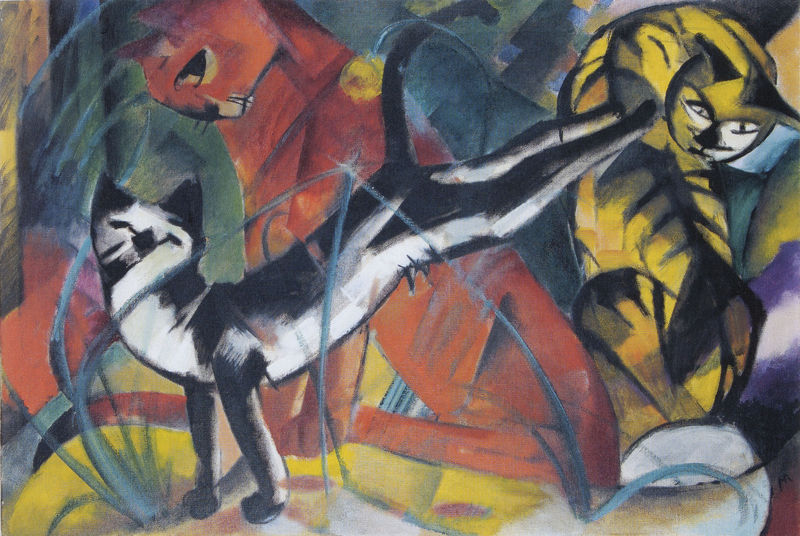
Titel: Drei Katzen
Künstler: Franz Marc
Standort: Düsseldorf
Institution: Kunstsammlung Nordrhein-Westfalen
Schlagwörter: blau, kopf, schatten, vogel, weiß, gelb, grün, kubismus, landschaft, sitzen, bewegung, blume, blumen, braun, bunt, grau, hell, kreide, licht, orange, rücken, schwarz, blick, gras, rot, tier, tiere, wiese, expressionismus, flächig, schnurrbart, augen, gesicht, schauen, öl, felder, halme, hügel, natur, brücke, gehen, auge, drei, blatt, pflanze, pflanzen, ohren, wald, kreis, reiter, beine, schwanz, sprung, farbig, komplementär, haltung, moderne, abstrakt, farben, farbe, formen, lila, violett, halm, linien, spielen, draussen, gestreift, streifen, pfoten, grashalme, grass, striche, abstraktion, gemustert, spiel, katze, helligkeit, eckig, strahlen, geld, hinten, kater, fliehen, klassische moderne, macke, flora, franz, vereinfacht, kätzchen, fuchs, expressiv, springen, wesen, grashalm, katzen, getigert, phantasie, strecken, blauer reiter, tatzen, tritt, lecken, grünzeug, leopard, raubkatze, schwerz, garu, grundfarben, natue, tieger, tiger, franz marc, marc, tigerkatze, der blaue reiter, franz mark, marck, schnurren, putzen, mark, abstrackt, butn, faune, gars, grosskatzen, grässer, hinterbeine, katzenschwanz, katzenturnen, lehnbachhaus, moddern, psychoanalyse, srrung, treten, verwischen, drei katzen, miau, stubentieger, schaut, drussen